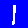
Digit: 1